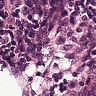
Metastatic tissue present: no